Question: I want list of all public tweets which are containing particular twitter username into iPhone without login and without using web view and i want to display all these tweets in tableview. For example, when i enter the username (amirkhan), it has to show the following image.

Please help me how to solve this. Thanks for advance.
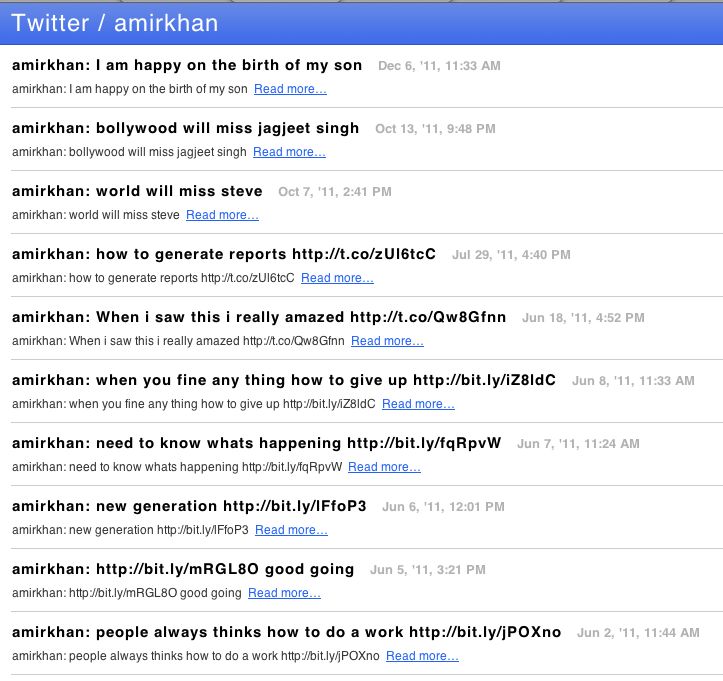
Answer: Look at <URL>.
If you developing application for iOS5+ you can use <URL> is very helpful to perform Twitter API requests.